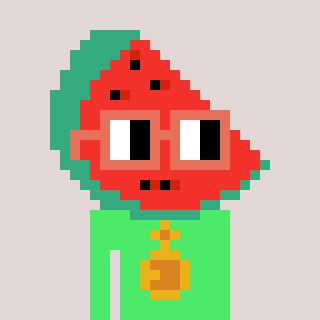
a pixel art character with square orange glasses, a watermelon-shaped head and a teal-colored body on a warm background